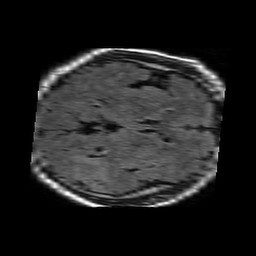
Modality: FLAIR
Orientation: axial
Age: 65
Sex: male
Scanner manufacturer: philips
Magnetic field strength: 1.5 T
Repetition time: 6 s
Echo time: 0.12 s